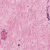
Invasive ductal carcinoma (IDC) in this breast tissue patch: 0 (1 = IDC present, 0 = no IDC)